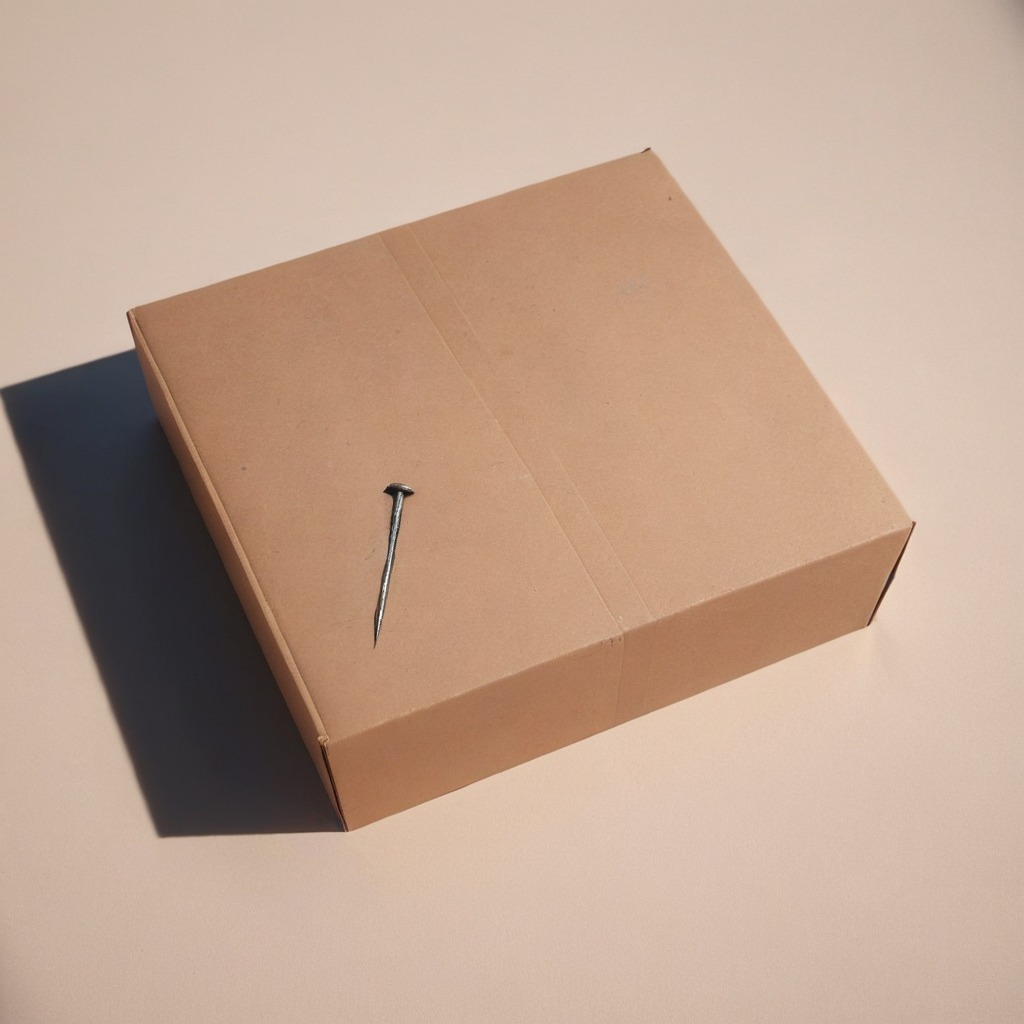
An iron nail lies on the cardboard box surface.